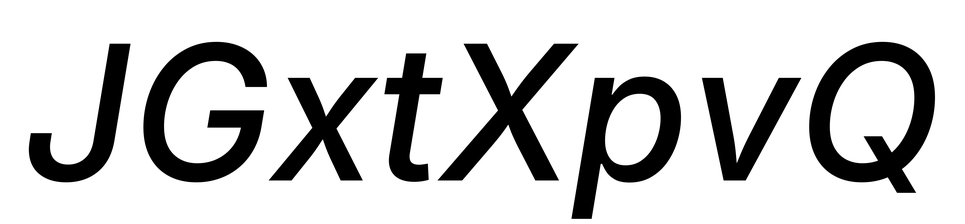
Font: Inter-Italic_Medium_Italic